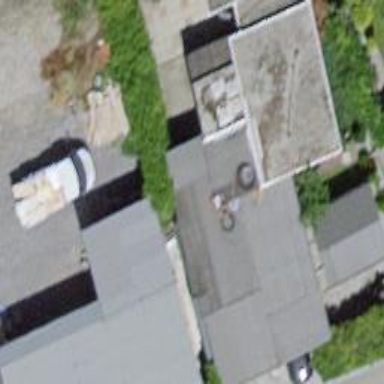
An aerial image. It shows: View of roof of building.